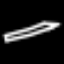
Label: pencil